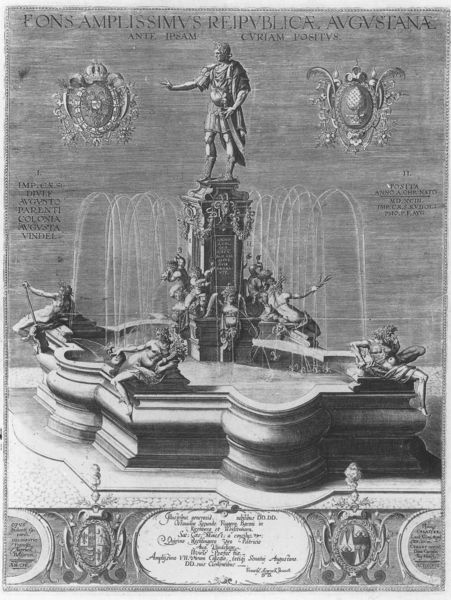
Titel: Augustusbrunnen
Künstler: Lukas Kilian
Institution: Augsburg, Städtische Kunstsammlungen
Schlagwörter: nackt, wasser, weg, krone, brunnen, springbrunnen, statue, schrift, figuren, schwert, girlanden, wappen, götter, wasserspeier, republik, august, neptun